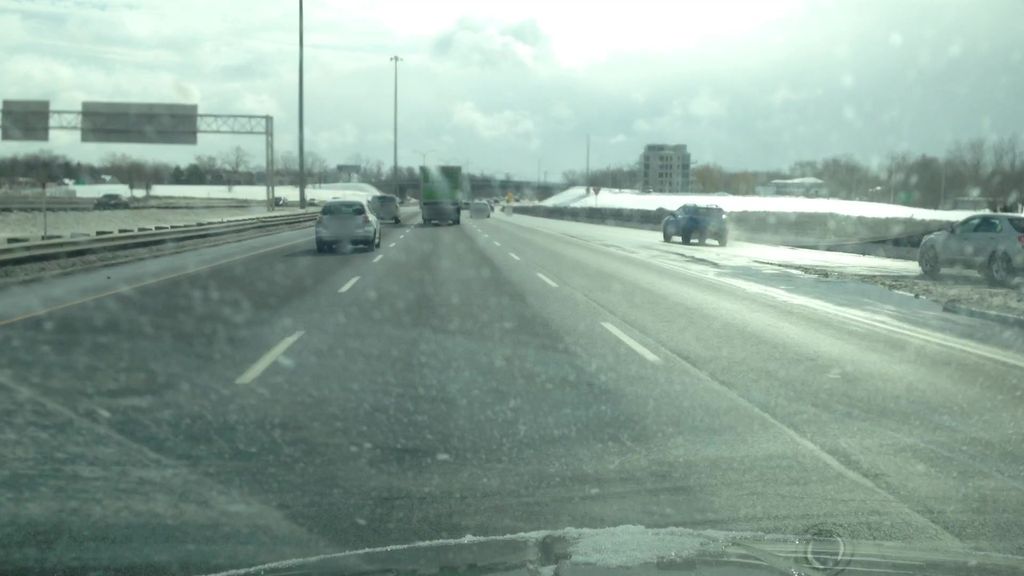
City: montreal